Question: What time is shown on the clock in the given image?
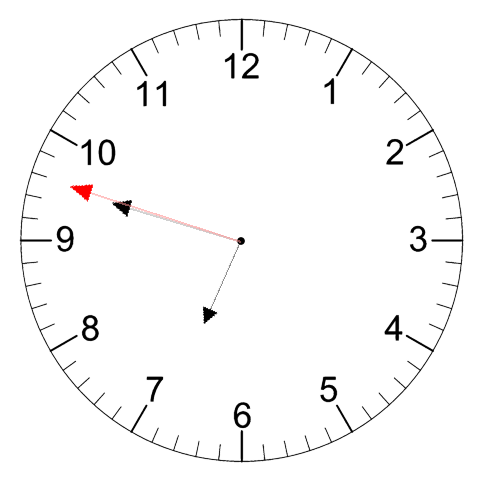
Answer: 06:47:48